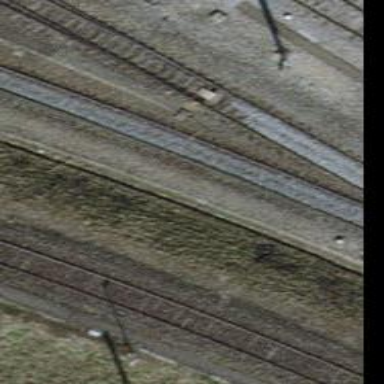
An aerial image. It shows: Yard with single rail track. The railway track is electrified with contact line for service purposes.